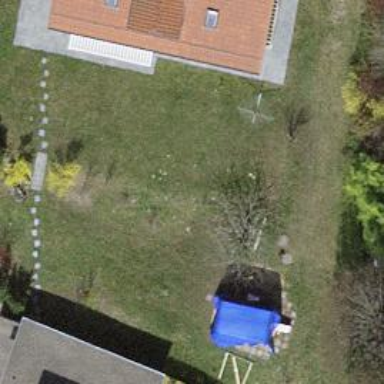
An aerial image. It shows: Deciduous broadleaved tree in garden.